Interaction volume radius: 5 \u00c5
Interaction volume height: 30 \u00c5
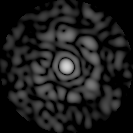
Disorder parameter: 0.7545